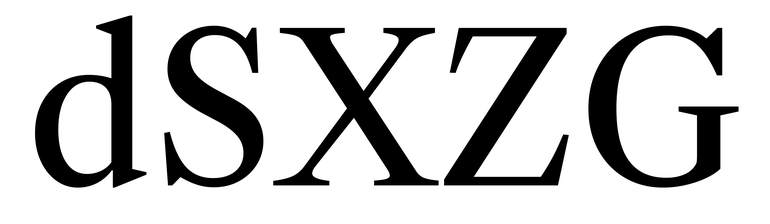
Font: LibreCaslonText_Regular